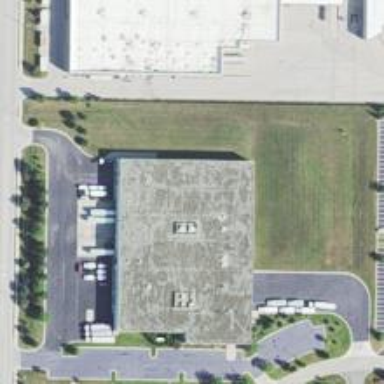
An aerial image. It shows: Industrial distributor warehouse.